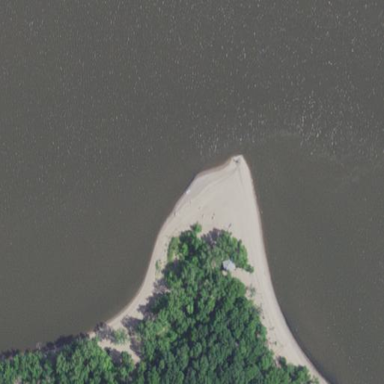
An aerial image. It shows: Scenic beach with natural beauty.